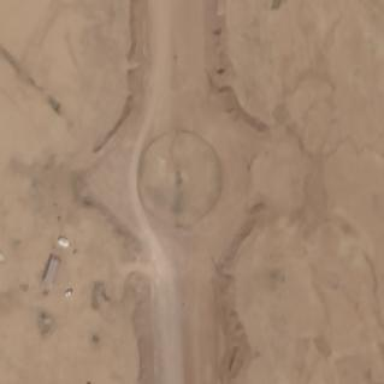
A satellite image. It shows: Unclassified road featuring roundabout.